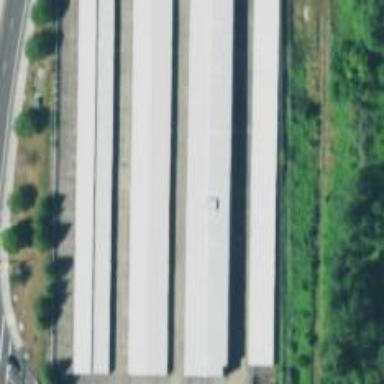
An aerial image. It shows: Commercial area with storage rental shop.